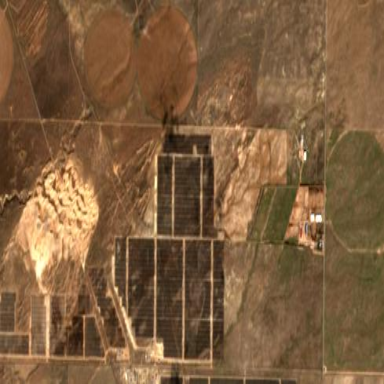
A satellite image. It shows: Solar photovoltaic power plant surrounded by fence.